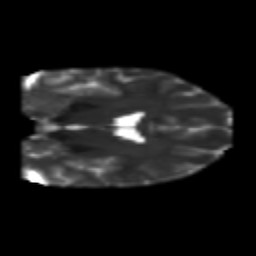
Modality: T2w
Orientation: coronal
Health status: healthy
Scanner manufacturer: philips
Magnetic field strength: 3 T
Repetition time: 6.964 s
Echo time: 0.092 s